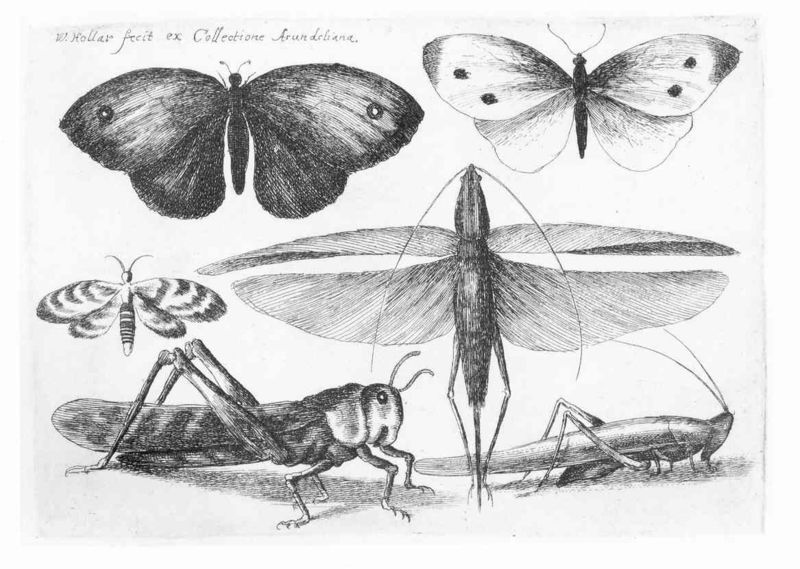
Titel: Drei Schmetterlinge, eine Libelle und zwei Grashüpfer
Künstler: Wenzel Hollar
Standort: Karlsruhe
Institution: Staatliche Kunsthalle Karlsruhe
Schlagwörter: blätter, dunkel, flügel, körper, schatten, weiß, grau, hell, licht, schwarz, skizze, zeichnung, tiere, muster, augen, natur, auge, blatt, fliegen, beine, bein, schrift, papier, ansicht, studie, grafik, graphik, monochrom, gestreift, punkte, fühler, panzer, druck, druckgraphik, druckgrafik, schraffur, radierung, stich, seite, illustration, schwarzweiß, buchstaben, schrecken, bleistift, insekten, schmetterling, bleistiftzeichnung, studien, leib, metamorphose, sammlung, insekt, libelle, schmetterlinge, beispiele, sechs, kupferstich, nachtfalter, chitin, falter, motte, motten, maßstab, antennen, paier, latein, italienisch, biologie, heuschrecke, kokon, grashüpfer, pfauenauge, grille, illustartion, gepanzert, grillen, naturkunde, wenzel, wissenschaftlich, mster, heuschrecken, wenzel hollar, grillo, hollar, fecit, falt, insektne, ex, heuschsxhrecke, collectione, w. hollar, arundeliana, schrecke, abdomen, heuhüpfer, 4grashüpfer, heimchen, schmetteriling, gottesanbeter, gottesanbetiern, ex collectione, heupferd, heupferde